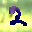
Label: 2